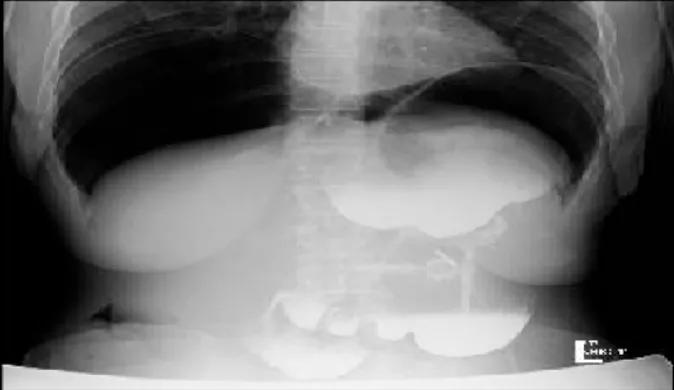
X-ray abdomen (one shout) erect view with oral gastrografin outlined the stomach and duodenum with huge dilated funds and proximal body of stomach proximally to the site of a gastric band which is displaced downward, with no leak.
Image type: radiology (x_ray)